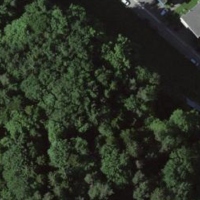
EUNIS habitat code: 43
Species observed at this site:
Euphorbia cyparissias
Circaea lutetiana